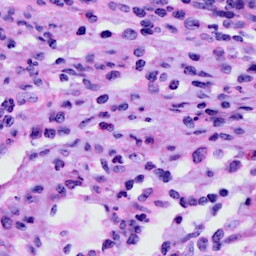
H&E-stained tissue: Cervix